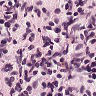
Metastatic tissue present: no